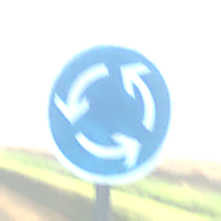
Verkehrszeichen: Kreisverkehr
Umgebung: Outdoor, Nature
Tageszeit: SunriseSunset
Wetter: Clear
Licht: Natural
Jahreszeit: NotSpecified
Kontrast: HighContrast